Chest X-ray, AP view. Patient: 52 years old, sex M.
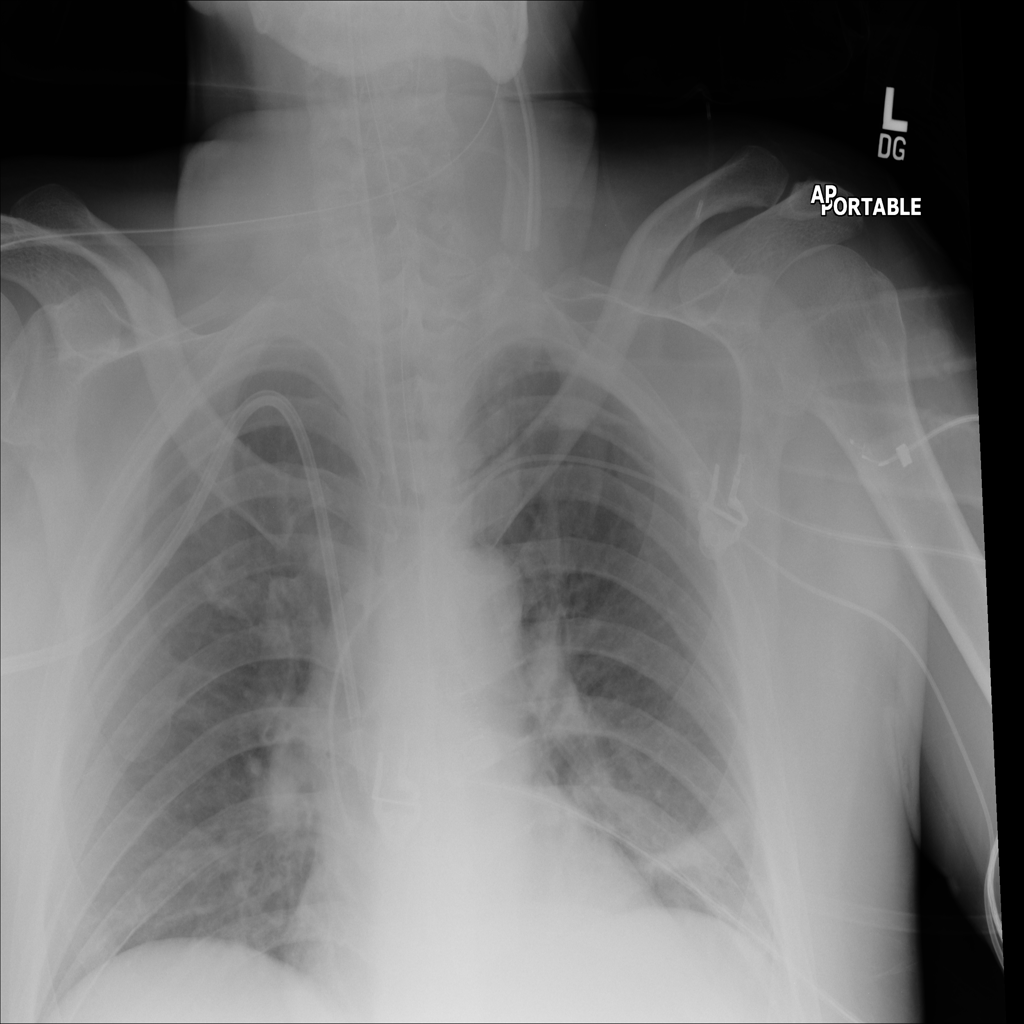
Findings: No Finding